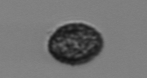
Label: Pseudochattonella_farcimen